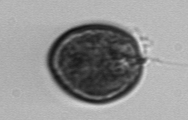
Label: Prorocentrum